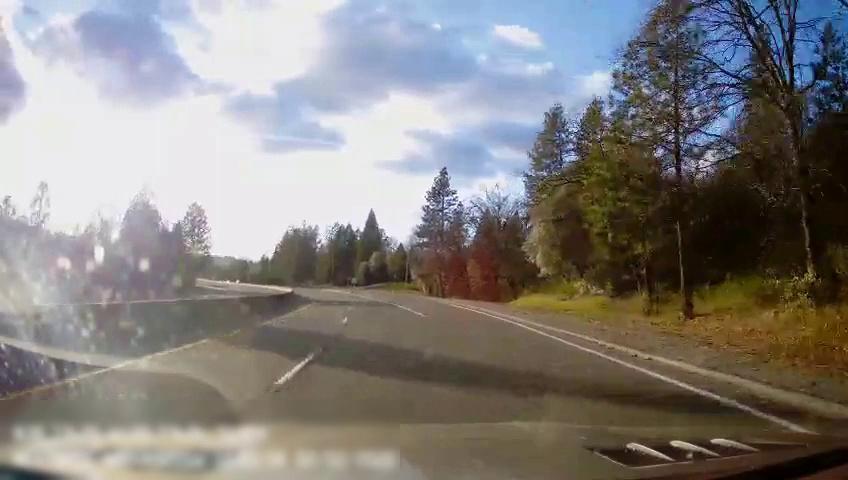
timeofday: Day
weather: Sunny
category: Drivable Space
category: Drivable Space
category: Lanes | Alternate Lane
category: Lanes | Current Lane
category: Lanes | Alternate Lane
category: Lanes | Current Lane